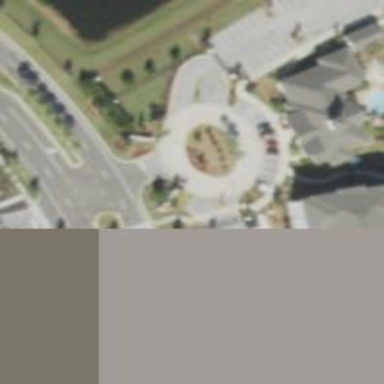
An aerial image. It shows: Circular junction on residential road.